Field crop: tomato
Growth stage: 1
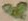
Species: solanum